Platform: macOS
Application: Arc Browser
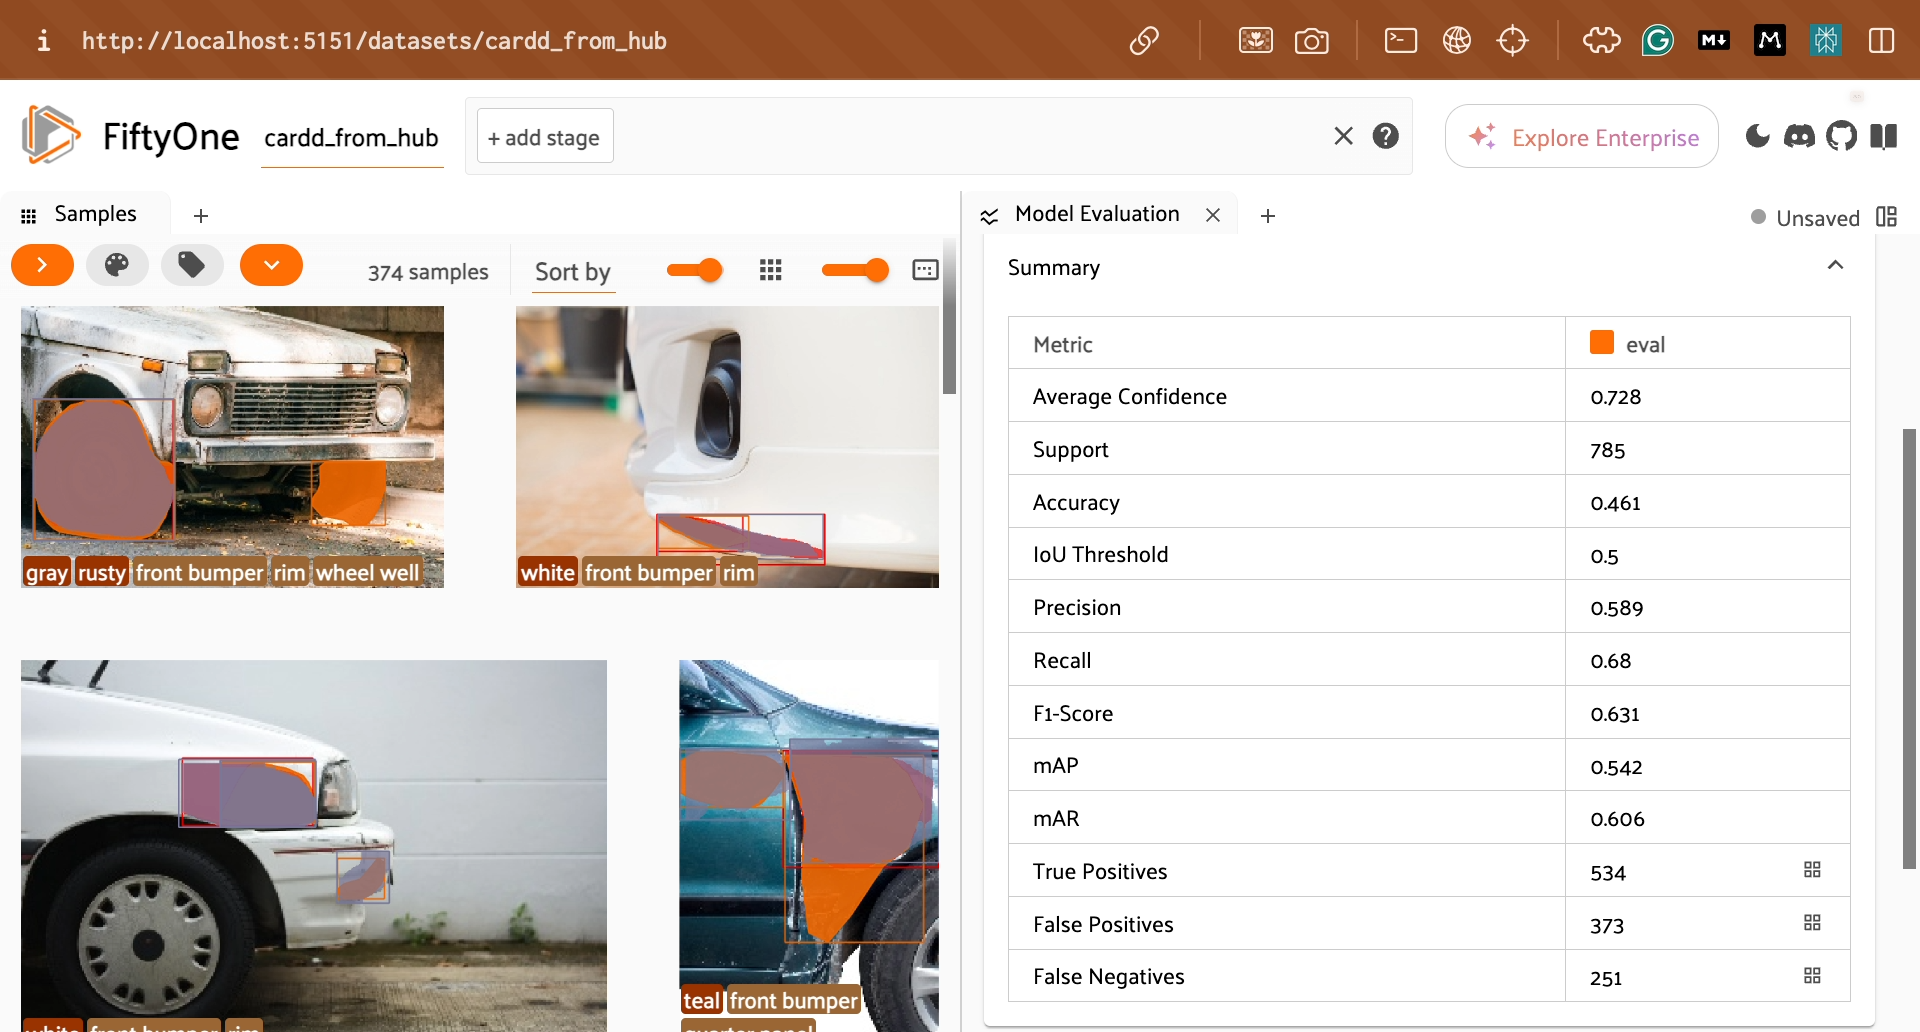
task_description: Load True Positives labels in the Samples panel
action_type: click
element_info: Icon
steps_since_start: 1